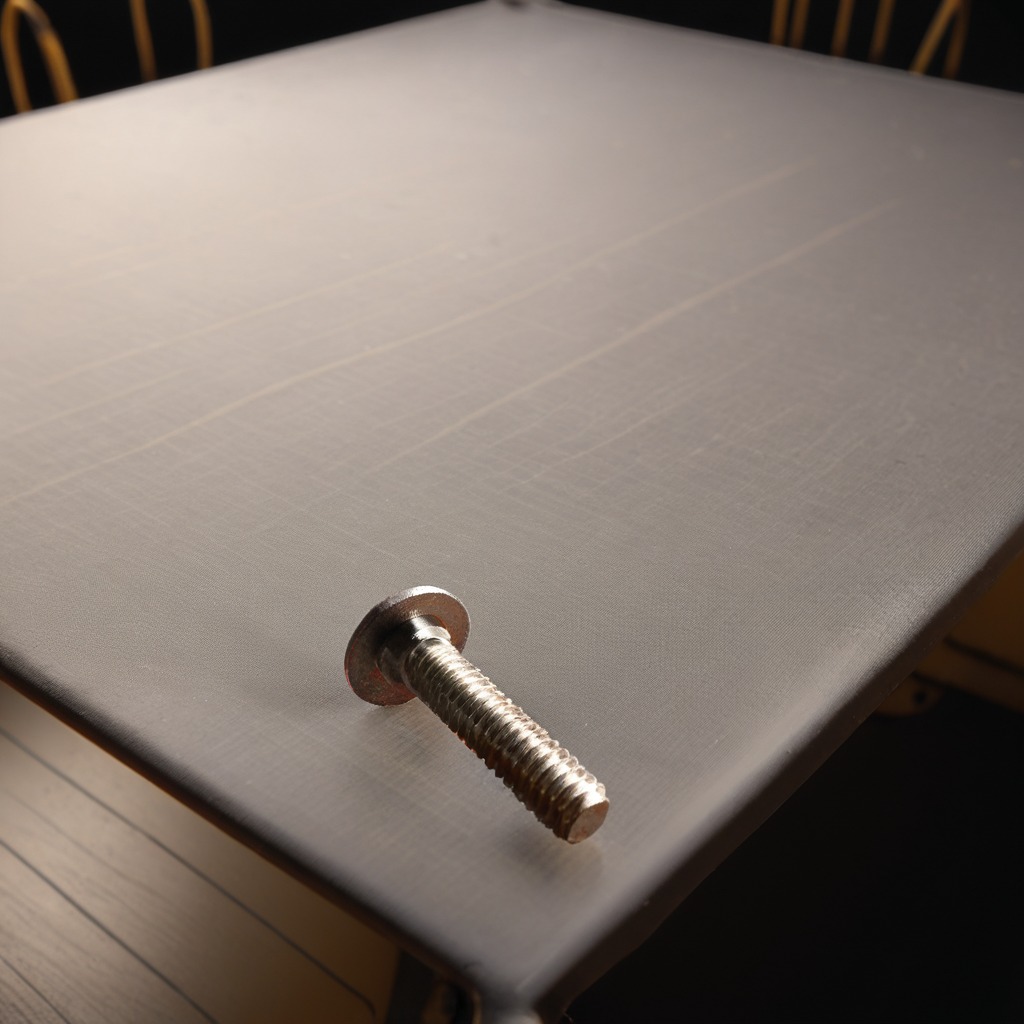
A metal screw lies on a wooden table in a workshop at night.